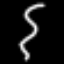
Label: squiggle